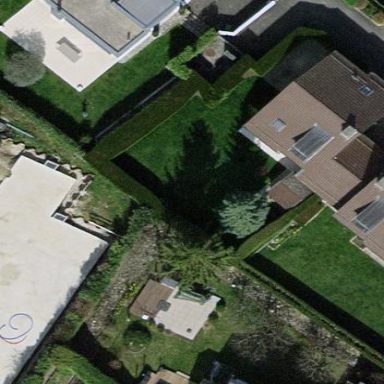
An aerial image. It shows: Garden surrounded by fence.